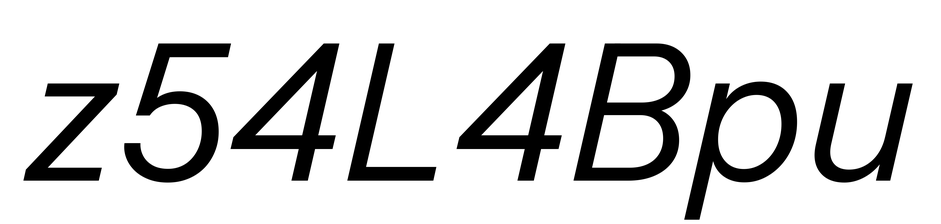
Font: InstrumentSans-Italic_Italic